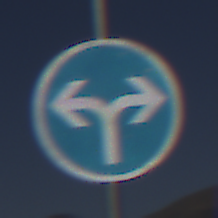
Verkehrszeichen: VorgeschriebeneFahrtrichtungRechtsOderLinks
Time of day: MorningAfternoon
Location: Outdoor (Nature)
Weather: Clear
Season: NotSpecified
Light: Natural